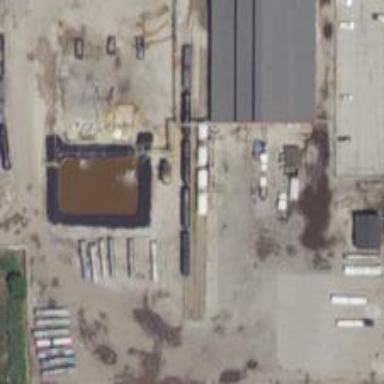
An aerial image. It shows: Rail spur service.